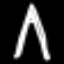
Label: The Eiffel Tower